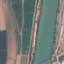
Land use / land cover: River